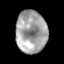
Tissue: skin
Cell type: Epithelial cells
Senescence score: 0.6803
Nuclear area (px): 1290
Mean DAPI intensity: 162.181